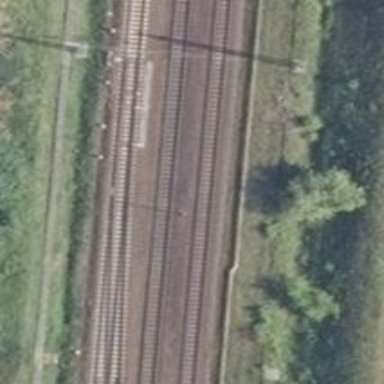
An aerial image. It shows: Railway signal.